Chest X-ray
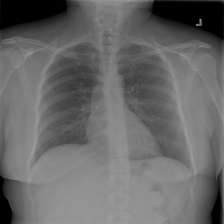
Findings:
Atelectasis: negative
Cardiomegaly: negative
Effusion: negative
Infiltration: positive
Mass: negative
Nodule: negative
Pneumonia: negative
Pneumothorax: negative
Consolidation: negative
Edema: negative
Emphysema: negative
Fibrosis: negative
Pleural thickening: negative
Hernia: negative